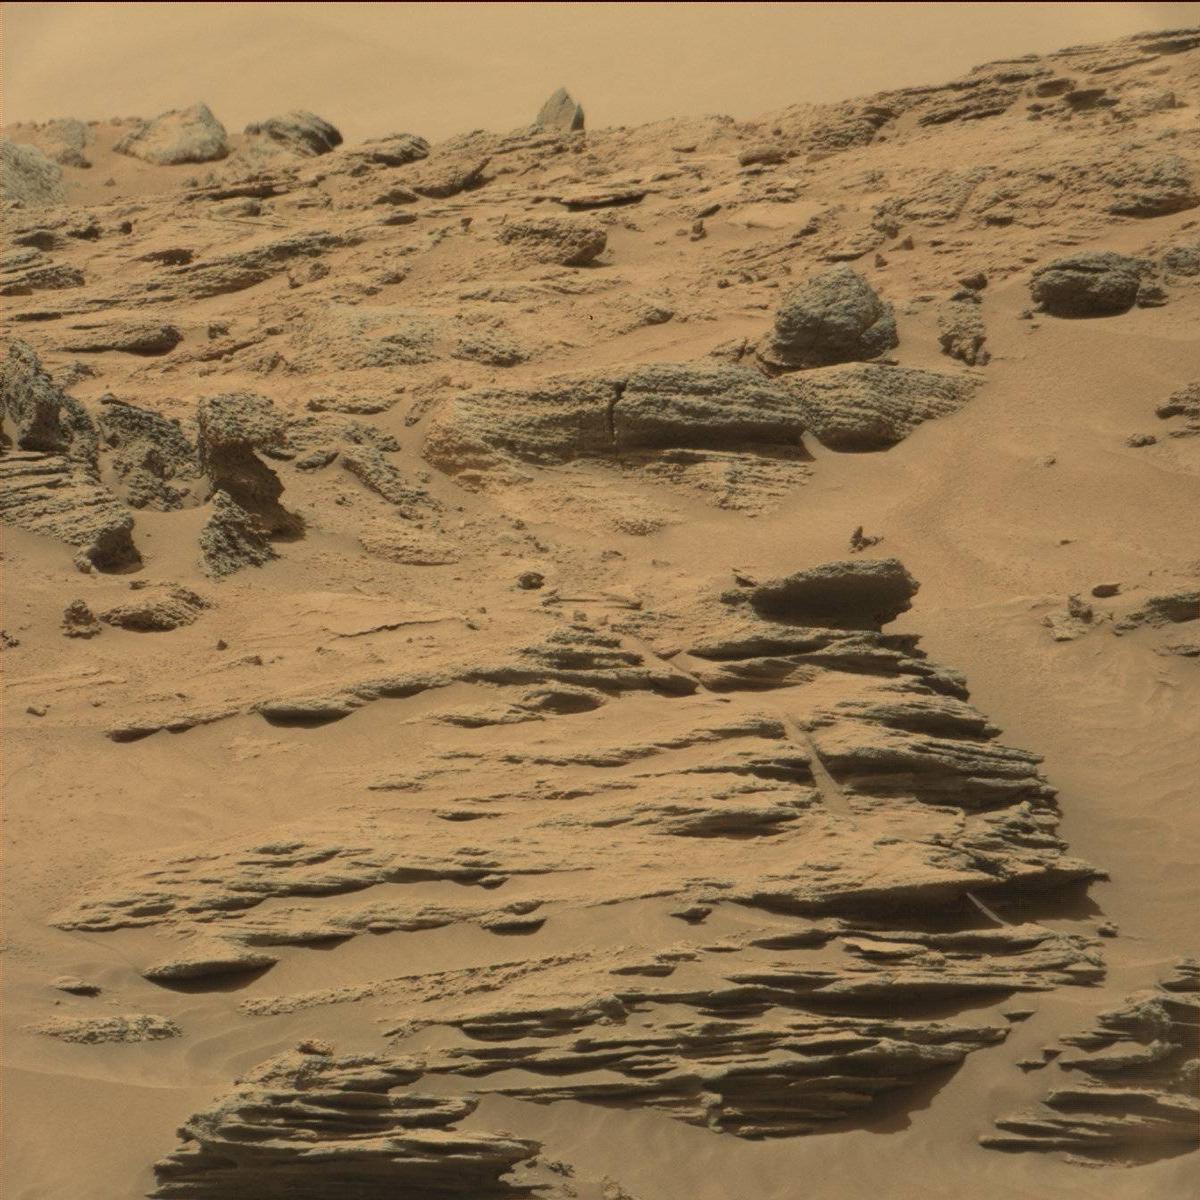
Terrain classes present: Bedrock, Ridge, Sand / Soil